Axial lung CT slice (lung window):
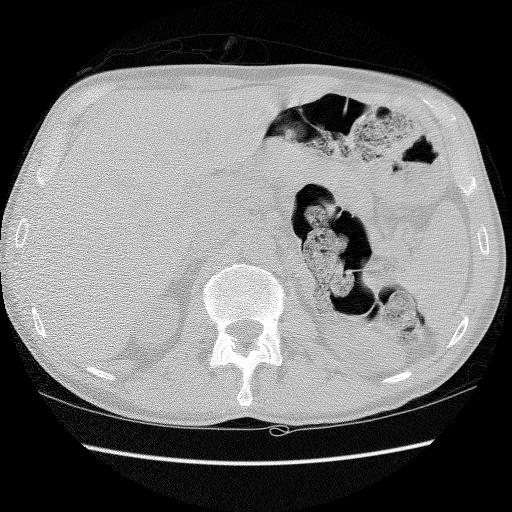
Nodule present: no